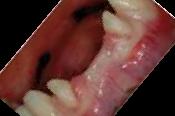
Condition: hypodontia